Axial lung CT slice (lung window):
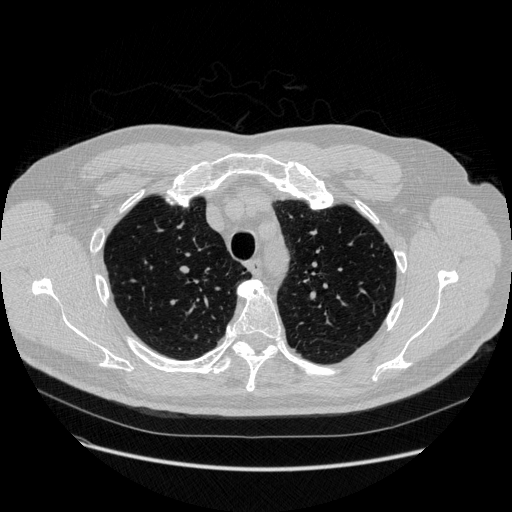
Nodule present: no